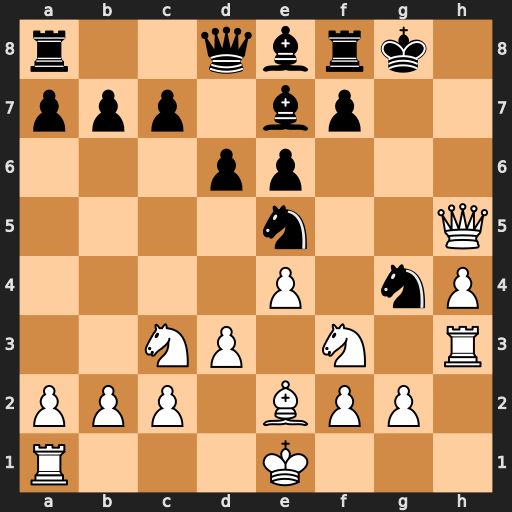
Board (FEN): r2qbrk1/ppp1bp2/3pp3/4n2Q/4P1nP/2NP1N1R/PPP1BPP1/R3K3
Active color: w
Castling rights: Q
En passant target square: -
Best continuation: Ng5 Nf6 Qh6